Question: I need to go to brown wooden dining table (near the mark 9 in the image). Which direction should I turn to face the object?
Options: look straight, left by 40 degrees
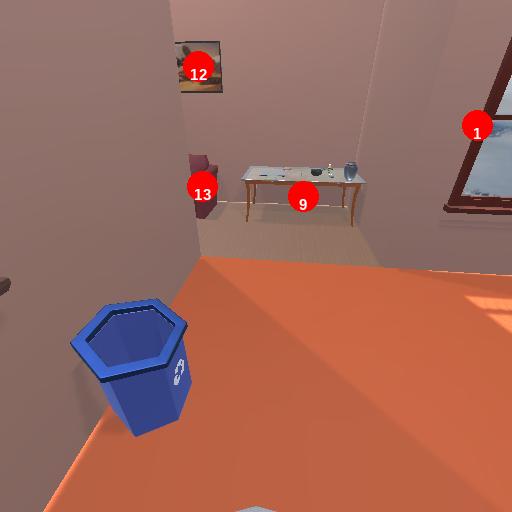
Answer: look straight